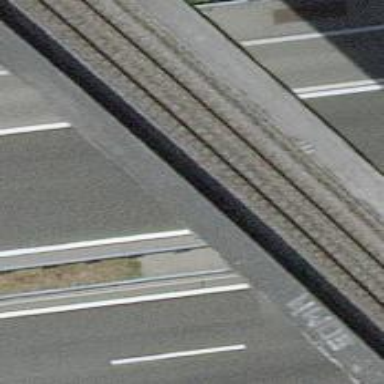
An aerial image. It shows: Bridge over electrified railway with contact line.